Question: What is the number of red dots?
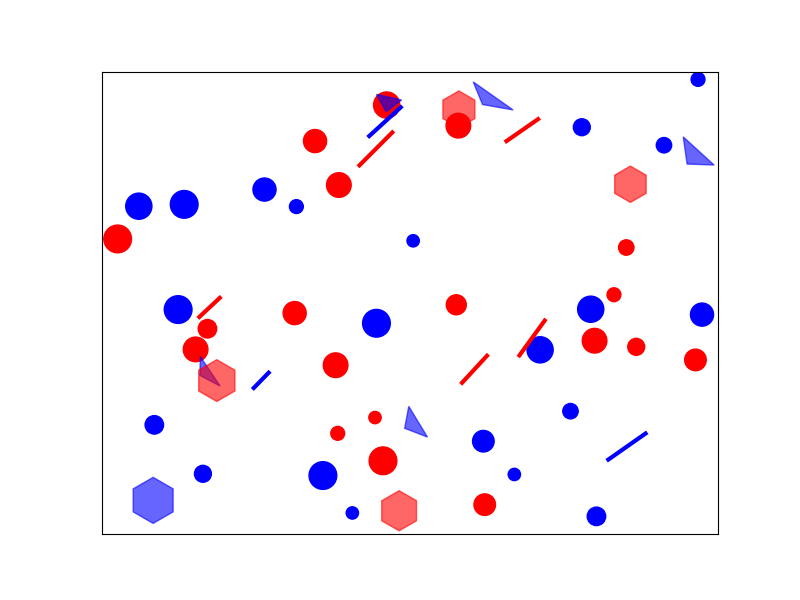
Answer: 19